Question: I keep trying to translate a textbox content, using the code bellow, it works great on a string with one line, but when it comes to a text paragraph (including line breaks), it just gives me this result:

this is the code i am using:
'''
string input = textBox1.Text;
string languagePair = "jp|en";
string url = String.Format("http://www.google.com/translate_t?hl=en&ie=UTF8&text={0}&langpair={1}", input, languagePair);
WebClient webClient = new WebClient();
webClient.Encoding = System.Text.Encoding.UTF8;
string result = webClient.DownloadString(url);
result = result.Substring(result.IndexOf("<span title="") + "<span title="".Length);
result = result.Substring(result.IndexOf(">") + 1);
result = result.Substring(0, result.IndexOf("</span>"));
result = WebUtility.HtmlDecode(result.Trim());
MessageBox.Show(result);
'''
Here is a sample of the text: <URL>
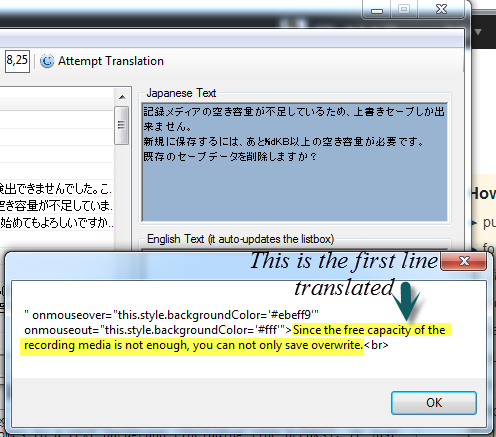
Answer: I finally got it, i had to modify the code and split it on condition in order to make it work:
'''
string input = textBox1.Text;
string languagePair = "jp|en";
string translation = "";
string[] lines = textBox1.Text.Split('
');
if (lines.Length > 1)
{
string url = String.Format("http://www.google.com/translate_t?hl=en&ie=UTF8&text={0}&langpair={1}", input, languagePair);
WebClient webClient = new WebClient();
webClient.Encoding = Encoding.UTF8;
string result = webClient.DownloadString(url);
for (int i = 0; i < lines.Length; i++)
{
result = result.Substring(result.IndexOf("<span title="") + "<span title="".Length);
if (i != lines.Length - 1)
{
result = result.Substring(result.IndexOf(">") + 101);
}
else
{
result = result.Substring(result.IndexOf(">") + 1);
}
translation += result.Substring(0, result.IndexOf("</span>"));
}
//result = WebUtility.HtmlDecode(result.Trim()); <---- i didn't need this one since i translated from Japanese to English
MessageBox.Show(translation.Replace("<br>", "
"));
}
else
{
string url = String.Format("http://www.google.com/translate_t?hl=en&ie=UTF8&text={0}&langpair={1}", input, languagePair);
WebClient webClient = new WebClient();
webClient.Encoding = Encoding.UTF8;
string result = webClient.DownloadString(url);
result = result.Substring(result.IndexOf("<span title="") + "<span title="".Length);
result = result.Substring(result.IndexOf(">") + 1);
result = result.Substring(0, result.IndexOf("</span>"));
//result = WebUtility.HtmlDecode(result.Trim());
MessageBox.Show(result.Replace("<br>", "
"));
}
'''